Field crop: maize
Growth stage: 2
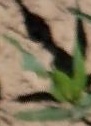
Species: maize